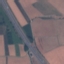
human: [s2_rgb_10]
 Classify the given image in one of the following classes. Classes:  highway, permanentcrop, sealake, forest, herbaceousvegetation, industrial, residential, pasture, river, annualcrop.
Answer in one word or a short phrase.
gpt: Highway